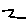
Label: zigzag